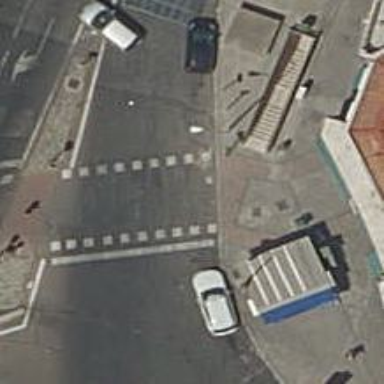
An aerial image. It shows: Road with traffic signals controlling the flow of traffic.